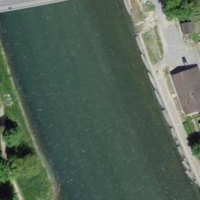
EUNIS habitat code: 15
Species observed at this site:
Rubus caesius